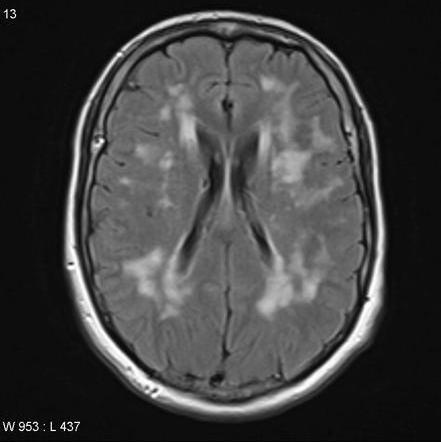
Label: notumor